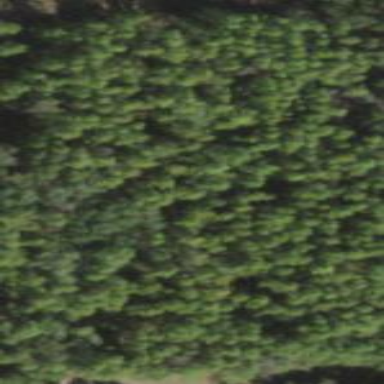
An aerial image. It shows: Forest area dominated by needle-leaved trees.